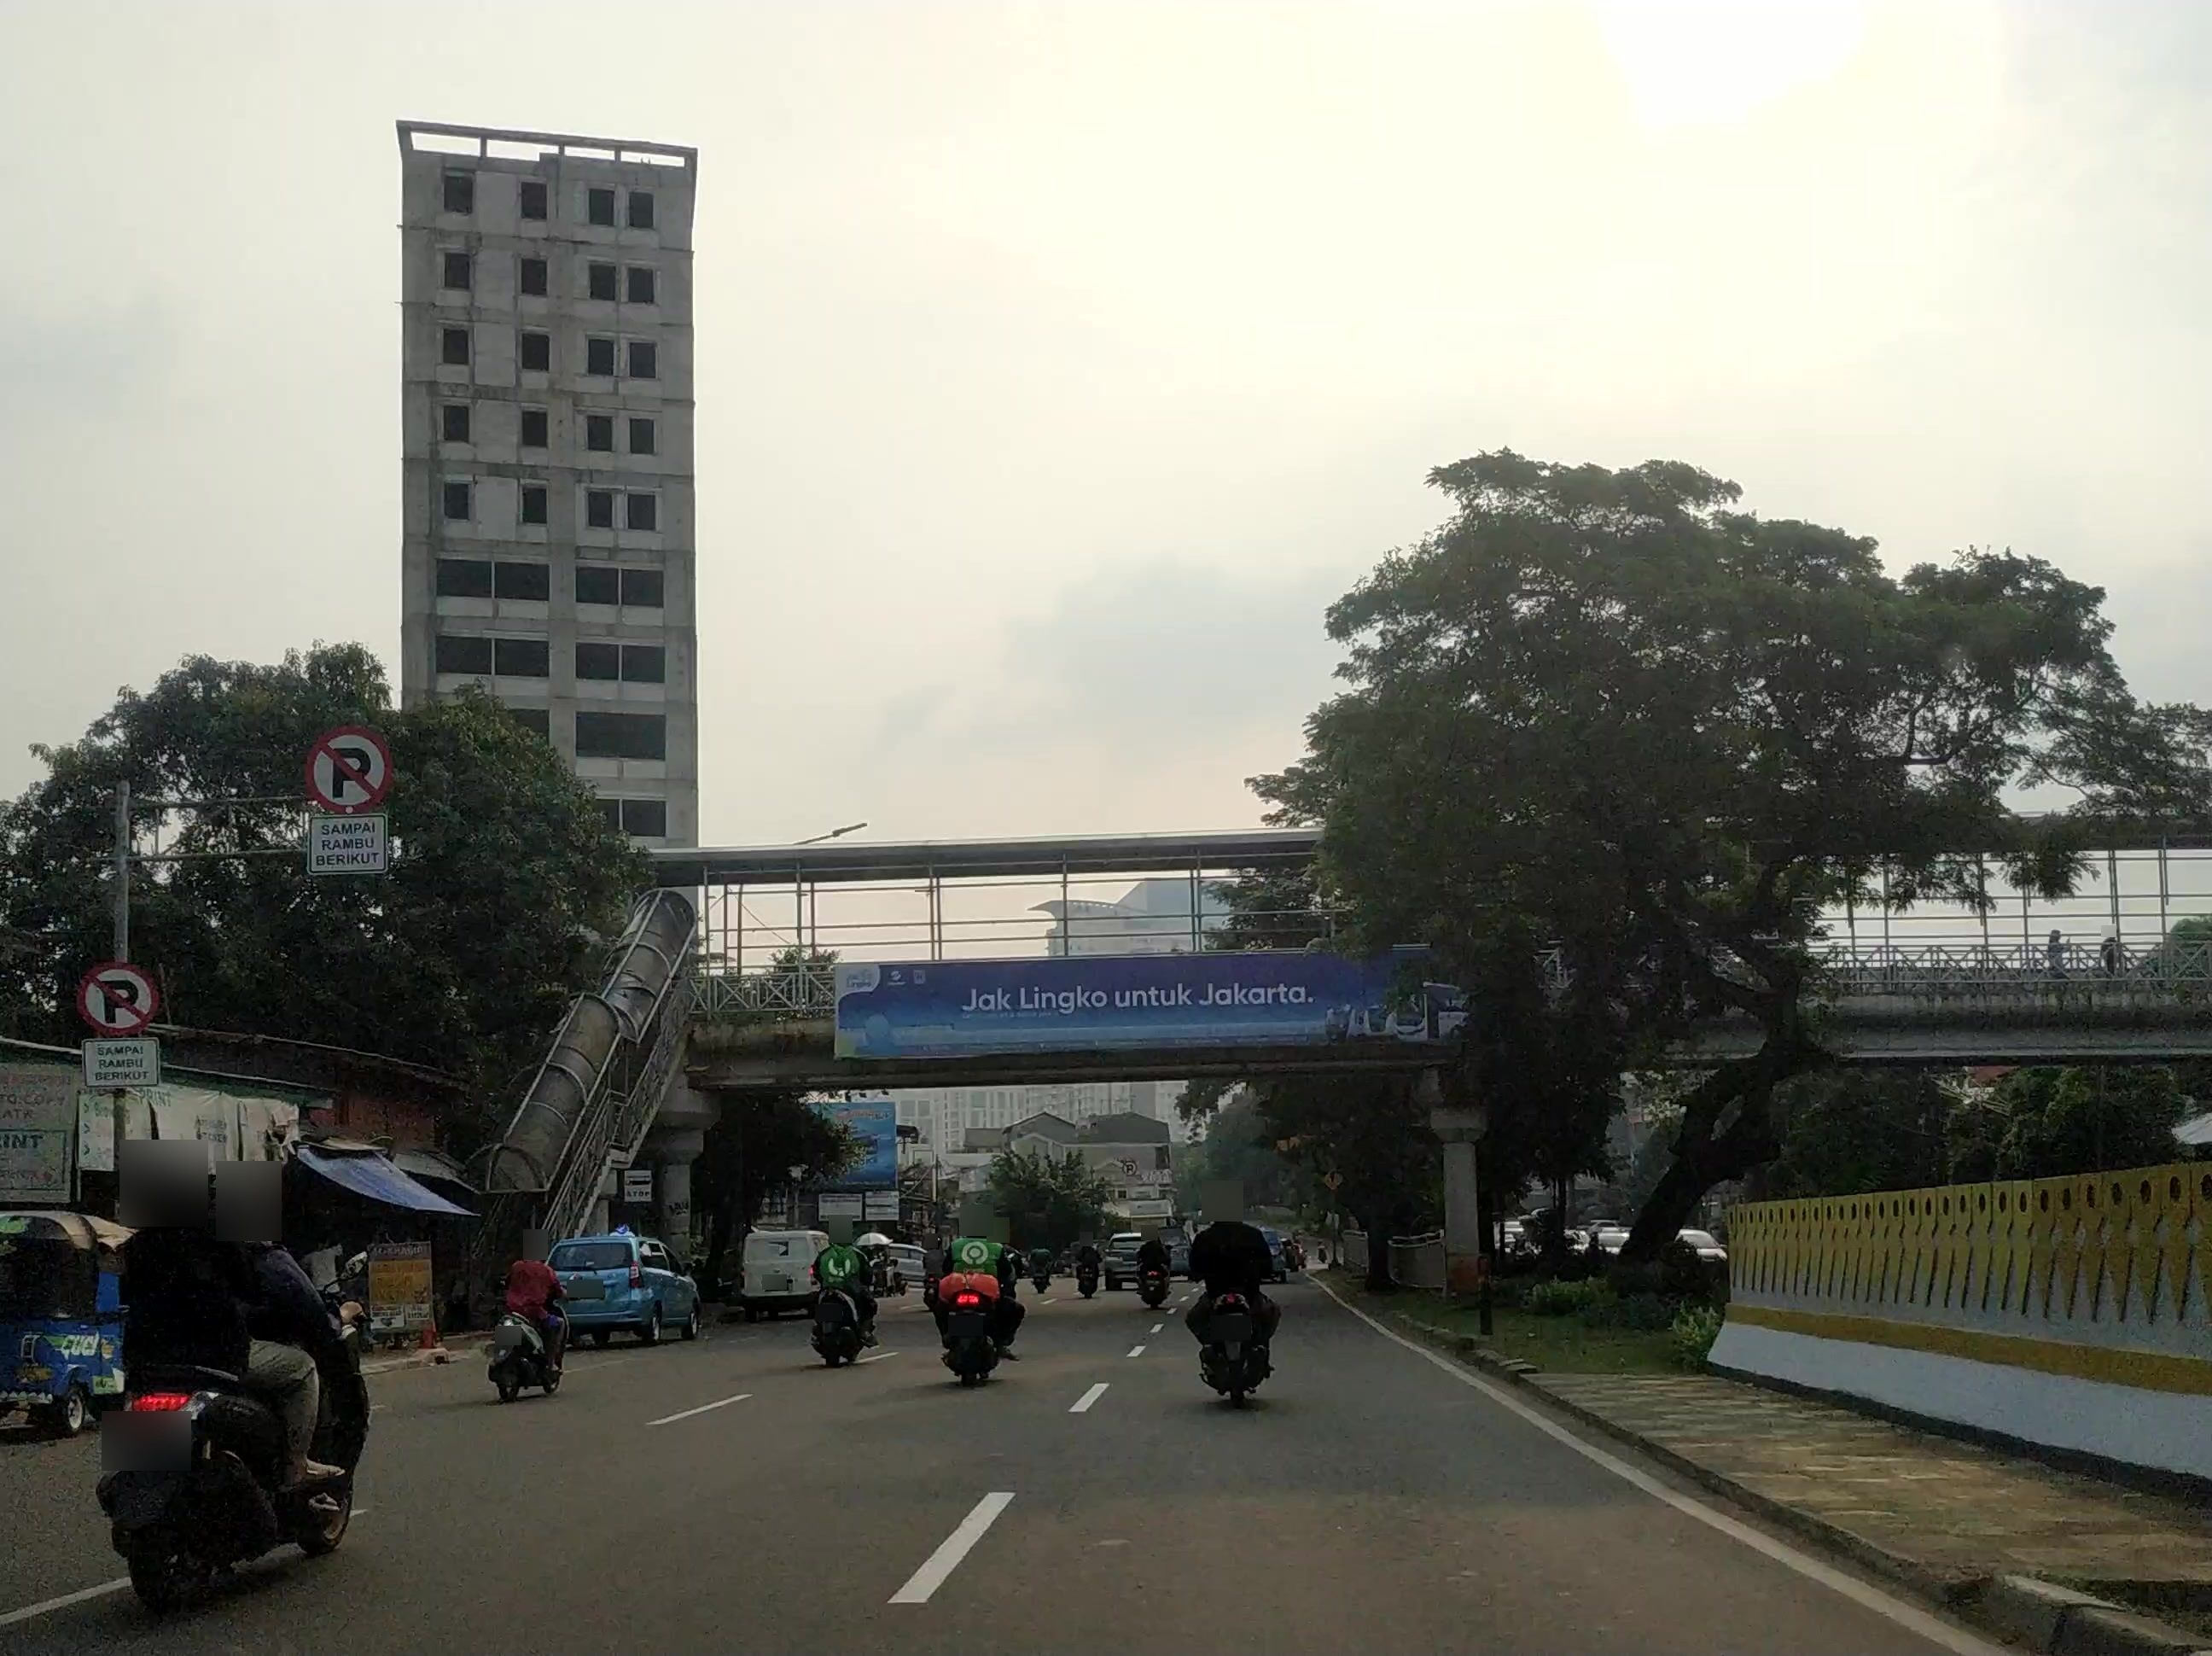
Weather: cloudy
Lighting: day
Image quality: good
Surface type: driving surface
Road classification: primary
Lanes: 3, 4
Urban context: urban centre
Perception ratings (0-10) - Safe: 3.89, Lively: 6.62, Beautiful: 8.33, Boring: 4.93, Depressing: 5.75, Wealthy: 5.54